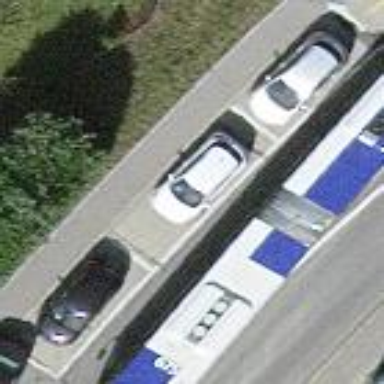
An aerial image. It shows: Concrete parking area with lane marking.